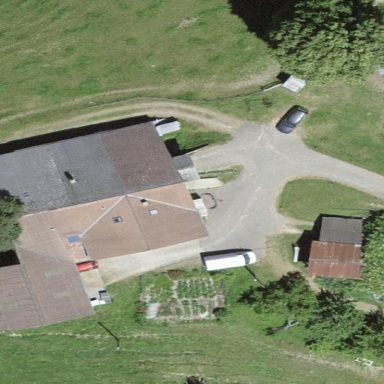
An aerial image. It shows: Farm building.